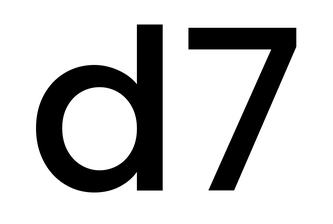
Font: Poppins-Medium